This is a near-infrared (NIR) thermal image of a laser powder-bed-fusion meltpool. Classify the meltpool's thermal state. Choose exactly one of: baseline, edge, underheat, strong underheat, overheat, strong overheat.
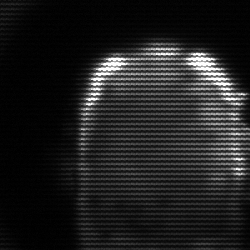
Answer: baseline